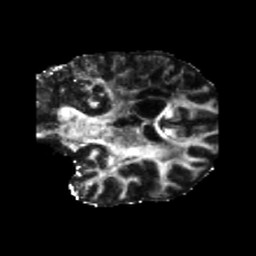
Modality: FA
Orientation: coronal
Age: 45
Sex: male
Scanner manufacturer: siemens
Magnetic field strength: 3 T
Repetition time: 5.25 s
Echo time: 0.08 s